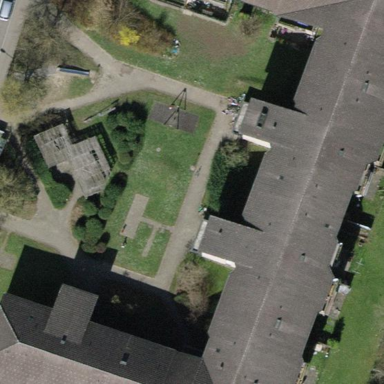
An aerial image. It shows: Building with apartments featuring tiled roof.